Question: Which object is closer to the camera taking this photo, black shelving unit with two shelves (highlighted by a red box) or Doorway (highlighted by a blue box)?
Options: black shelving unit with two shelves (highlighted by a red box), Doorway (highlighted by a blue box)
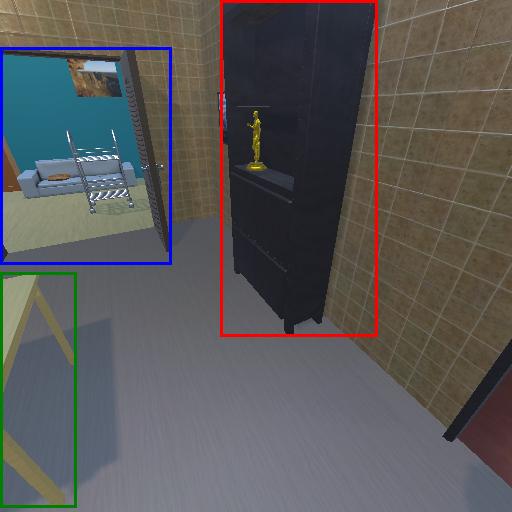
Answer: black shelving unit with two shelves (highlighted by a red box)